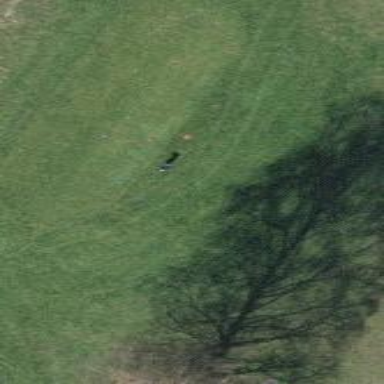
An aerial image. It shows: Grass area designated as golf tee.